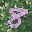
Label: 8